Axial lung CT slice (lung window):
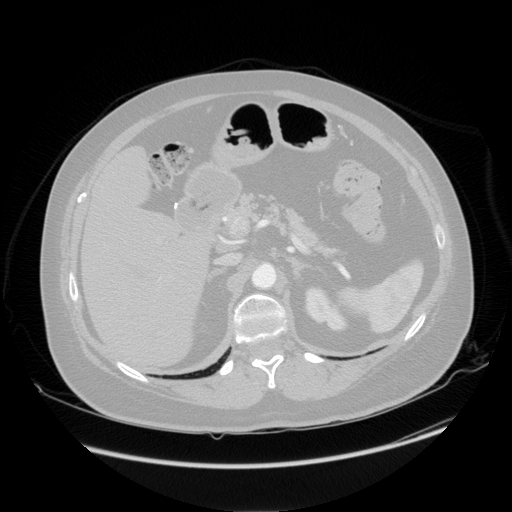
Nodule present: no